Question:
'''
import javax.swing.*;
import javax.swing.event.*;
import java.awt.*;
import java.awt.event.*;
import java.awt.event.ActionEvent;
import java.awt.event.ActionListener;
import javax.swing.JComponent;
import javax.swing.SwingUtilities;
import net.java.dev.designgridlayout.DesignGridLayout;
import java.io.*;
import net.java.dev.designgridlayout.Tag;
import javax.swing.JButton;
import javax.swing.JTable;
import javax.swing.table.DefaultTableModel;
import java.sql.*;
class table1
{
JFrame JF;
Container C;
JPanel JP;
JLabel creditLabel;
JComboBox credit;
String[] Credit = {"Vasan Phalke", "Pansare", "Anil Kg", "Suresh"};
String[] Names = {"Name", "Qty", "Rate/ Kg", "Rate/Dzn.", "Total Amt."};
JTable table;
DefaultTableModel model;
JScrollPane scrollPane;
public table1()
{
JF = new JFrame();
JP = new JPanel();
C= JF.getContentPane();
JF.pack();
JF.setLocationRelativeTo(null);
JF.setVisible(true);
DesignGridLayout layout = new DesignGridLayout(C);
creditLabel = new JLabel("Credit");
credit = new JComboBox<String>(Credit);
model = new DefaultTableModel(Names,5);
table =new JTable(model){@Override
public boolean isCellEditable(int arg0, int arg1)
{
return true;
}
};
scrollPane= new JScrollPane(table);
layout.row().grid(creditLabel).add(credit);
layout.emptyRow();
layout.row().grid().add(table);
C.add(JP);
}
public static void main(String args[])
{
new table1();
}
}
'''
By clicking on the value of combobox, it should appear in the name column of the table, and what changes should be made to the table for automatic calculation, ie, when i enter qty and rate, total amount should automatically be calculated.
How all these things can be done, please help.
Thanks in advance.
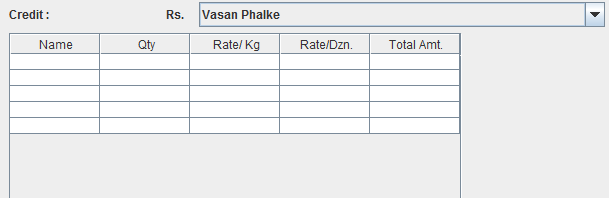
Answer: Read the section from the Swing tutorial on <URL>
The tutorial shows you how to use a combo box as an editor for a column in a table. This is what you should be doing instead of having a separate combo box.
To calculate the amount, you need to create a custom TableModel and override the 'setValueAt()' method. Whenever the quantity or rate changes you recalculate the amount.